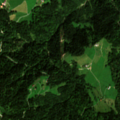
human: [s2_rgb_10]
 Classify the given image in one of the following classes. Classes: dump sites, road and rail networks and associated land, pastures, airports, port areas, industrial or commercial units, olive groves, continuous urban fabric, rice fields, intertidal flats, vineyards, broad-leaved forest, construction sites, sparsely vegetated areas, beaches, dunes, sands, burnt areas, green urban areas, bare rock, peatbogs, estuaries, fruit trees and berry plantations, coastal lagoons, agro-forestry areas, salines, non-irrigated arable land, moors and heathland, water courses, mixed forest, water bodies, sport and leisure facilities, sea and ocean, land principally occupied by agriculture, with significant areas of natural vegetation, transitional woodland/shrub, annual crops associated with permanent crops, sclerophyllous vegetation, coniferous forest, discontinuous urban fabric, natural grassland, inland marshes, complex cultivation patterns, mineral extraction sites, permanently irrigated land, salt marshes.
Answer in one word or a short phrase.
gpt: pastures, coniferous forest